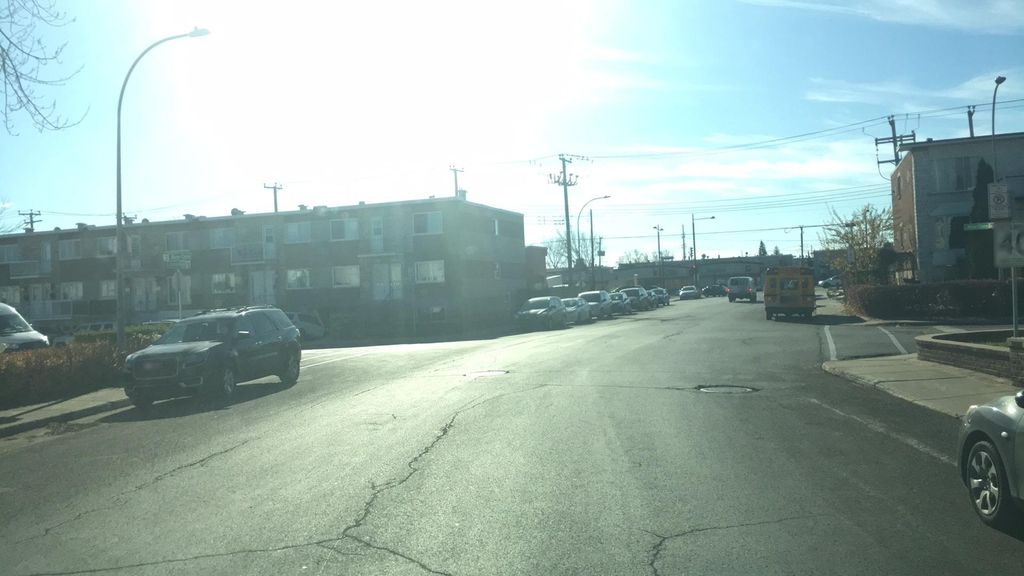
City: montreal